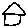
Label: house